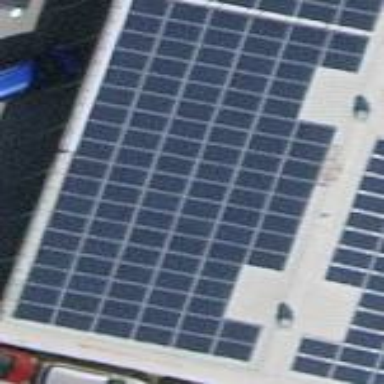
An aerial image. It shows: Solar power generator using photovoltaic panels.